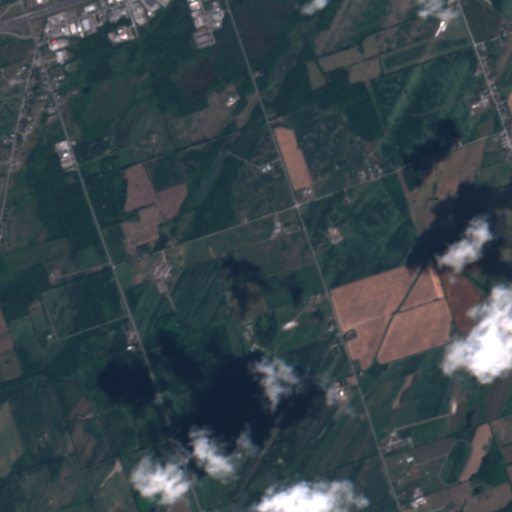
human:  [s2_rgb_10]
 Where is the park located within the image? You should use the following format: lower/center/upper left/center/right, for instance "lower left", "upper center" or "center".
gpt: The park is located in the upper left of the image.
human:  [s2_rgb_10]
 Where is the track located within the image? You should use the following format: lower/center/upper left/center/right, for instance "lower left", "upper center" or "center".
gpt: The track is located in the lower right of the image.
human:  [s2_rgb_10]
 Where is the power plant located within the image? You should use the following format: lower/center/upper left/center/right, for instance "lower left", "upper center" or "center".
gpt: There is no power plant in the image.